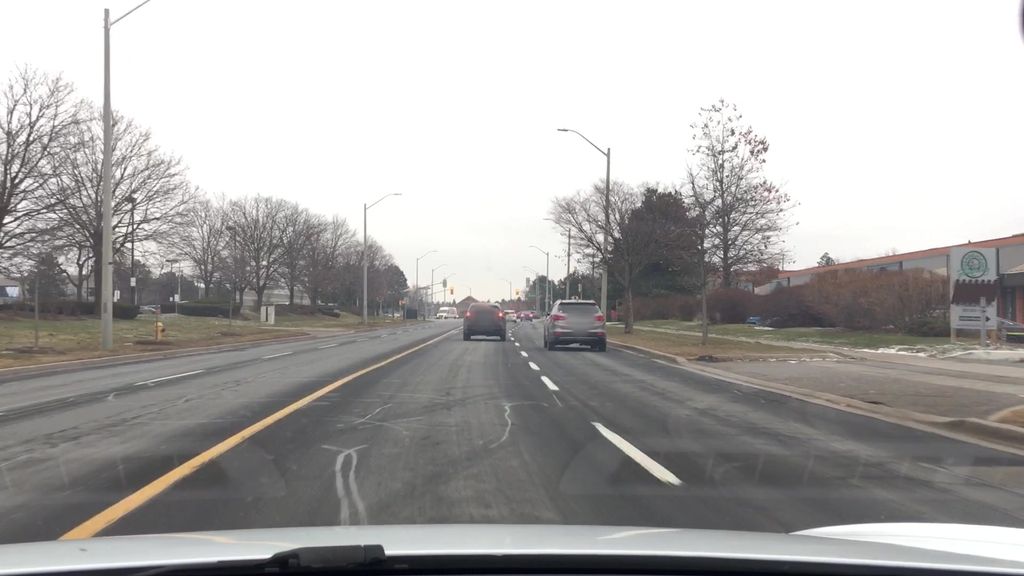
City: toronto